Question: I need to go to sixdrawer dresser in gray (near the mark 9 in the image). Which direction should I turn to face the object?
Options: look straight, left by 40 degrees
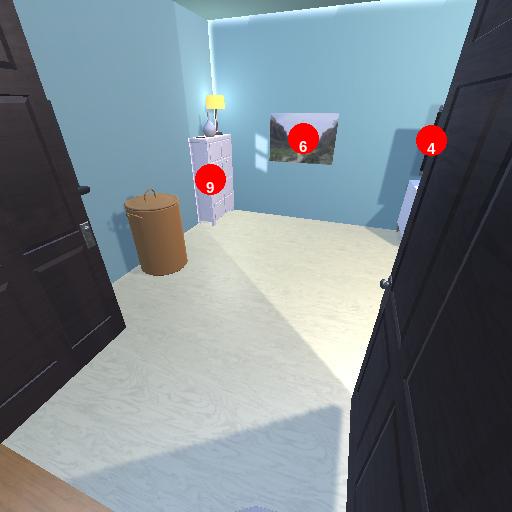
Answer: look straight